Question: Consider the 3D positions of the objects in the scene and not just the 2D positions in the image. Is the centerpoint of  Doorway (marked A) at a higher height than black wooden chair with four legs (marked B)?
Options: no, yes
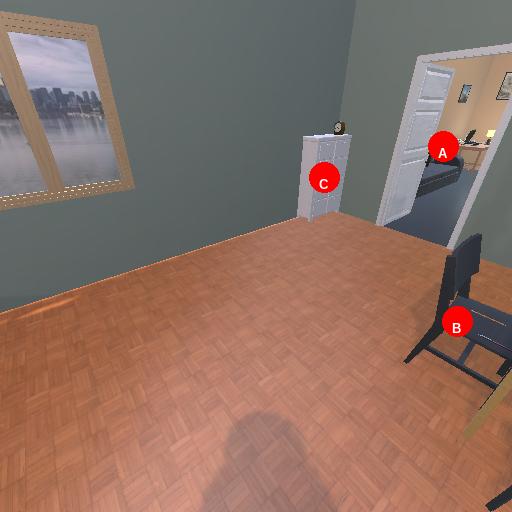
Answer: no